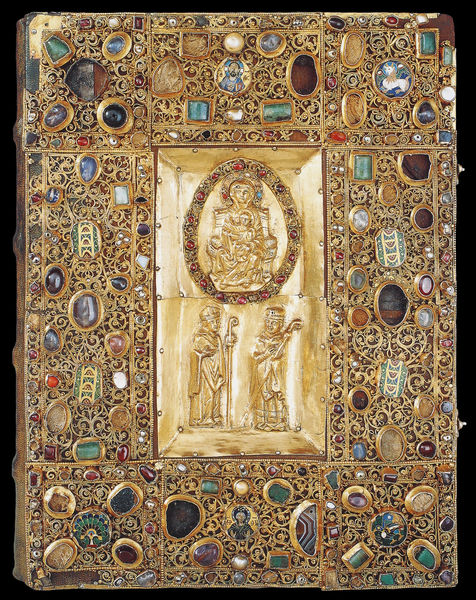
Titel: Samuhel - Evangeliar (Buchdeckel)
Standort: Quedlinburg (EU - D - Sachsen-Anhalt)
Schlagwörter: grün, bunt, schmuck, türkis, rot, ornament, bibel, steine, gold, edelsteine, perlen, oval, relief, zwei, figuren, bischof, ornamente, buch, buchdeckel, einband, scharniere, christus, jesus, schmcuk, mittelalter, edelstein, bischöfe, heilige, maria, reliefs, madonna, kästchen, kostbar, kassette, madonna mit kind, mandorla, onyx, beschädigt, bischofsstab, rubine, gemmen, juwelen, miz, mittels, schmuck edelsteine